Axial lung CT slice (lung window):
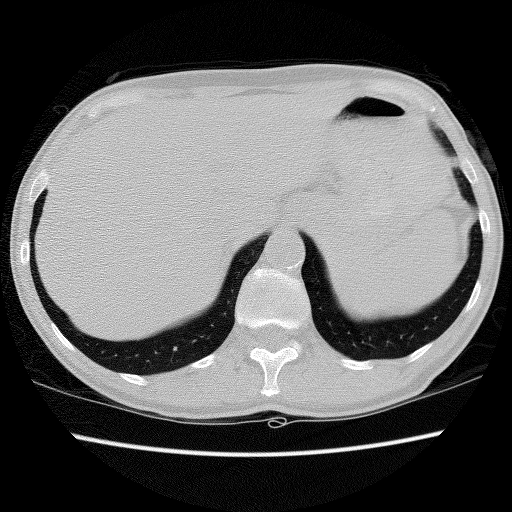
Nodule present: no